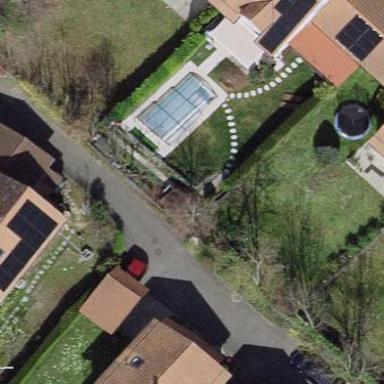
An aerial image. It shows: Garden surrounded by fence.